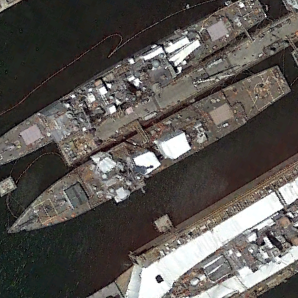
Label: destroyer